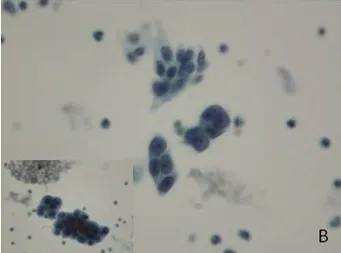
Histological and cytological images. (B) Endometrial carcinoma cells: cell clumps with irregular protrusions were rich in dimensional sense. Variable sizes, different shapes and hyperchromatic nuclei showed a loss of polarity within the epithelial sheet with irregularly clumped chromatin (Papanicolaou stain; original magnification x 20).
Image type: pathology (papanicolaou)